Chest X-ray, AP view. Patient: 76 years old, sex F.
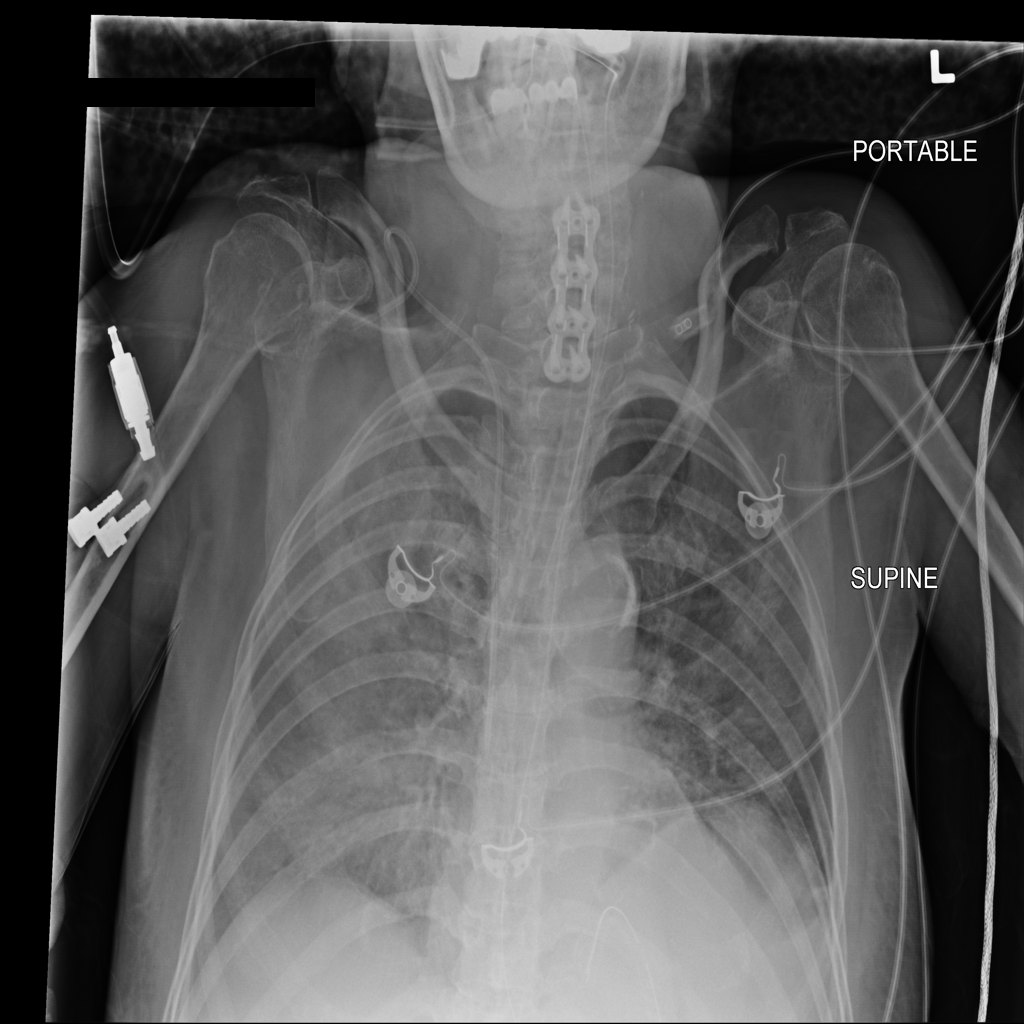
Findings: No Finding